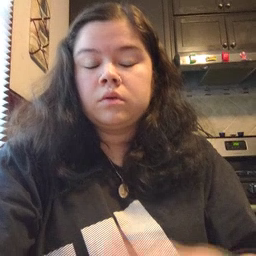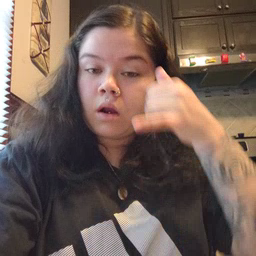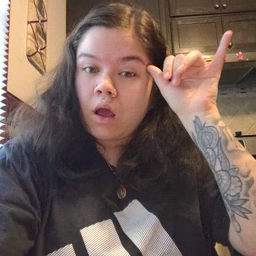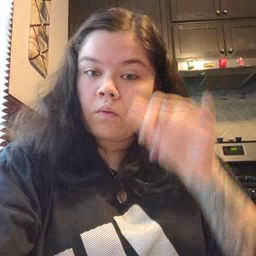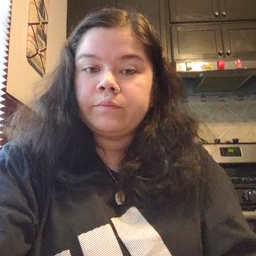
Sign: cow